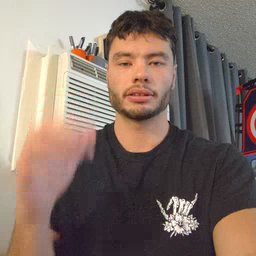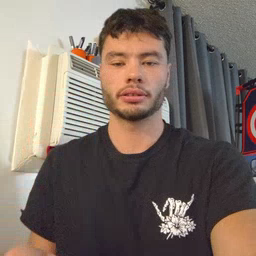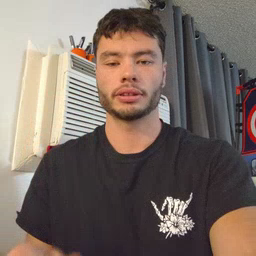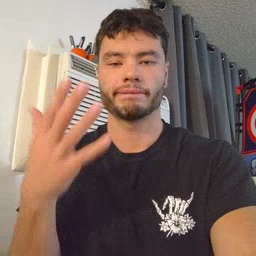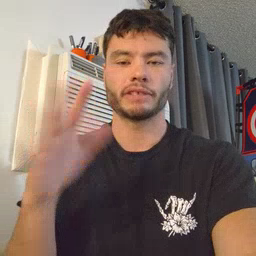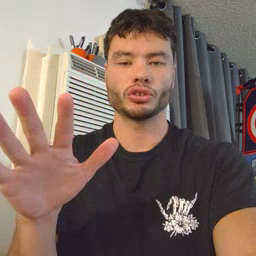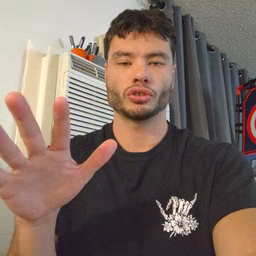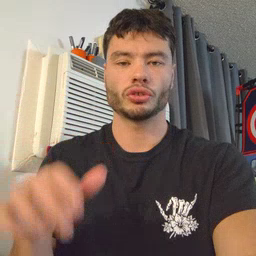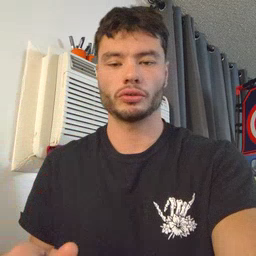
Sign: finish